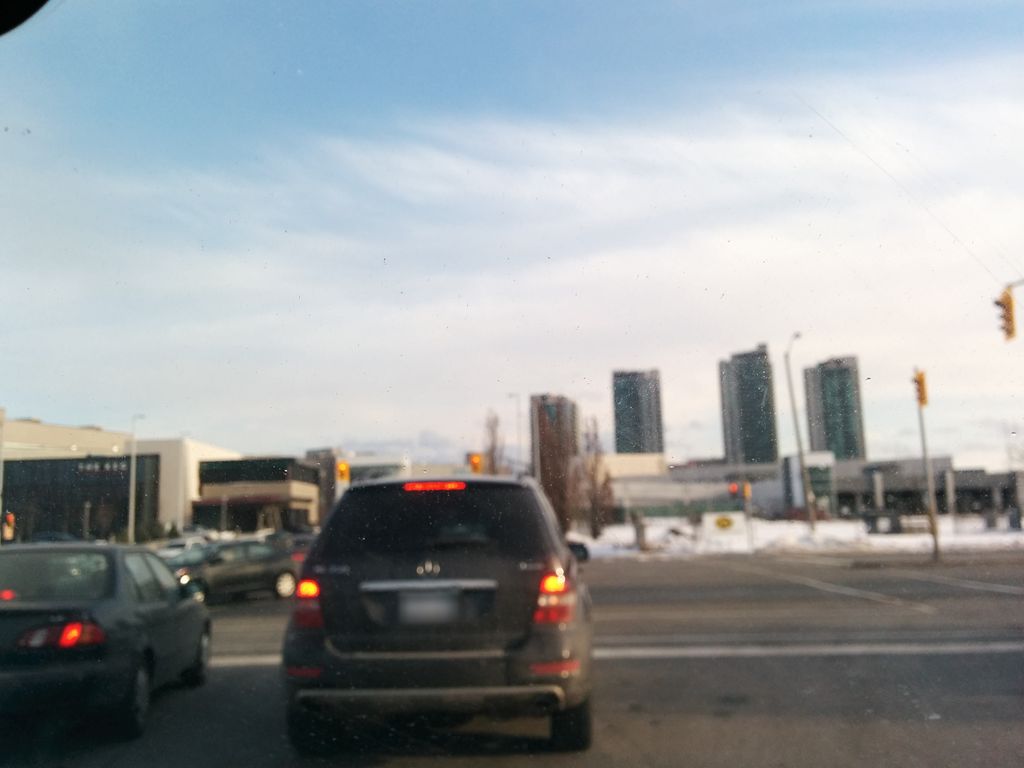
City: toronto